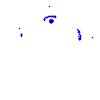
Particle: kaon